Question: Might be an easy one can't get this to work. I've succeded in overlay a background image with a pattern but now the header is placed behind the pattern as well. I've tried to use z-index (as depicted in my code below) but it still not working. Any ideas?

'''
<div class="content">
<div class="subheader">
<div class="container">
<h1>PROVIDE <br>CREATIVITY IN <br> YOUR BUSINESS</h1>
</div>
<div class="pixel-overlay"></div>
</div>
</div>
'''
'''
.content .subheader {
width: 100%;
height: auto;
display: inline-block;
padding: 130px 0 0;
background: url(../images/landing.jpg) no-repeat 50% 0%;
position: relative;
background-attachment: fixed;
text-align: center;
-webkit-background-size: cover;
-moz-background-size: cover;
-o-background-size: cover;
background-size: cover;
-ms-behavior: url(../js/backgroundsize.htc);
}
.content .subheader:after {
content: "";
background: url(../images/pattern/pattern.png) repeat;
background-size: 90%;
background-attachment: fixed;
opacity: 0.2;
top: 0;
left: 0;
bottom: 0;
right: 0;
position: absolute;
z-index: 0;
}
.content .subheader h1 {
margin-top: 25%;
z-index: 100;
}
'''
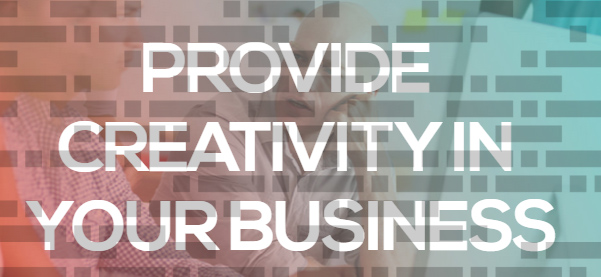
Answer: Your '.content .subheader h1' have no 'position' specified. Therefore, 'z-index' will be useless.
Try adding 'position: relative':
'''
.content .subheader h1 {
position: relative;
margin-top: 25%;
z-index: 100;
}
'''